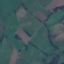
Land use / land cover class: Pasture